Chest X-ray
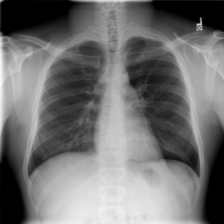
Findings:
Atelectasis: negative
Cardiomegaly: negative
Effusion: negative
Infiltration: positive
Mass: negative
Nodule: negative
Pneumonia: negative
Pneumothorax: negative
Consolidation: negative
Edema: negative
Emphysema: negative
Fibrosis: negative
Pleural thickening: negative
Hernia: negative